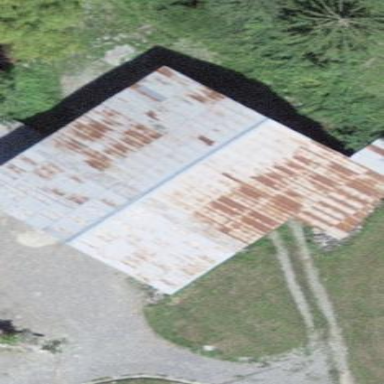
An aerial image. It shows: Rural barn.